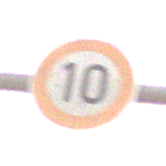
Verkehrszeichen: Geschwindigkeit10
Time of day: MorningAfternoon
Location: Outdoor (Nature)
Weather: Overcast
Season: NotSpecified
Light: Natural